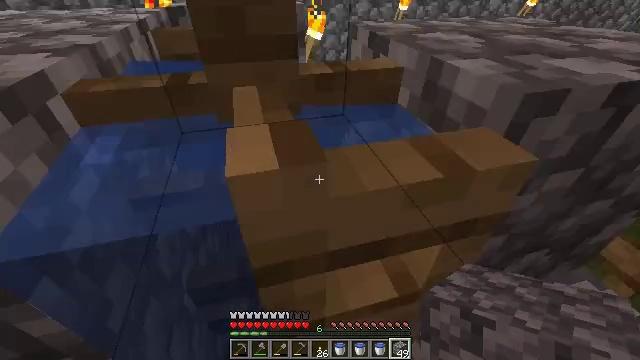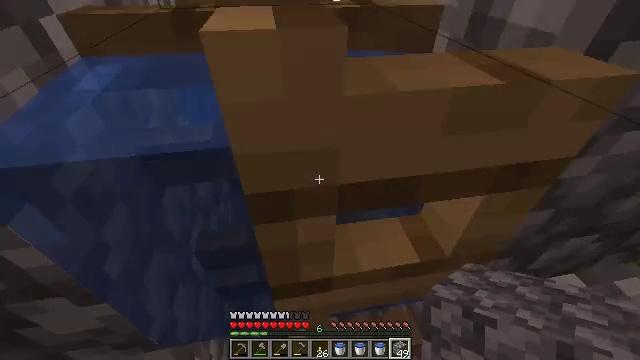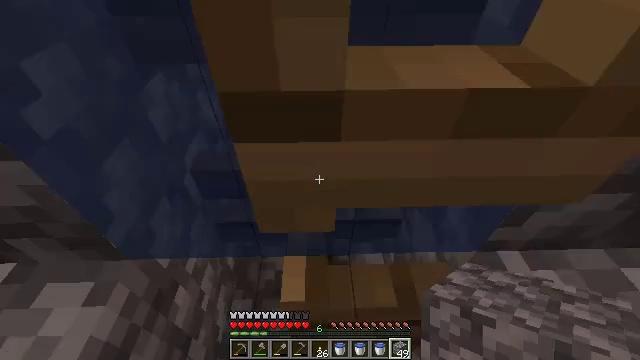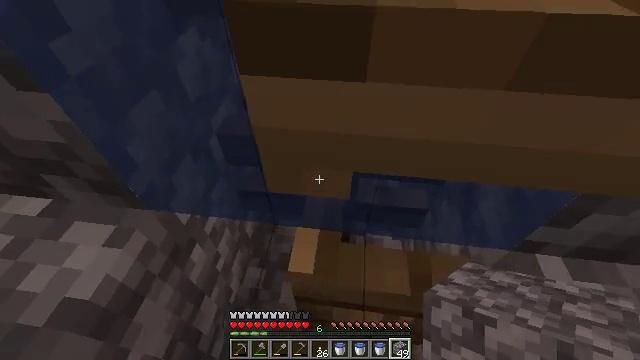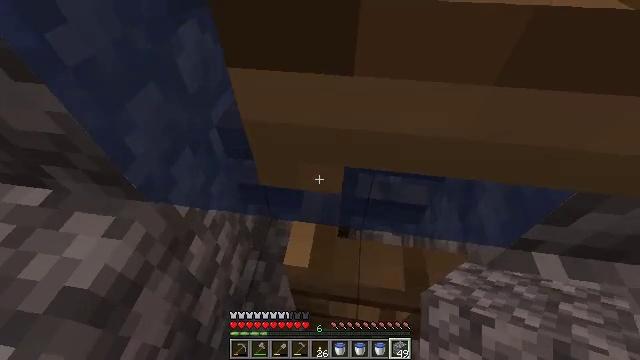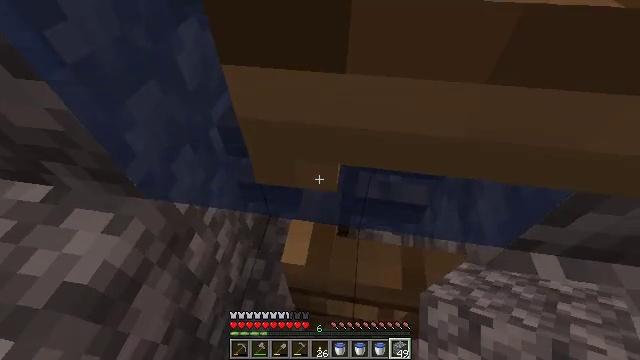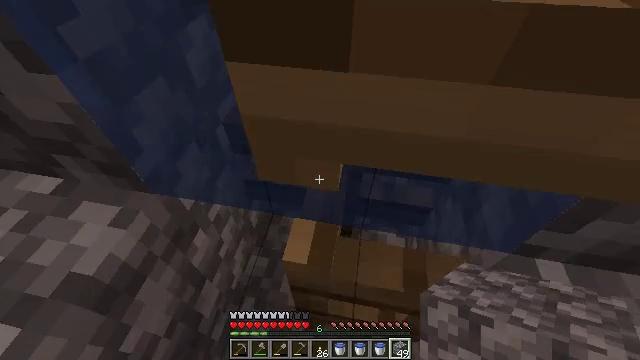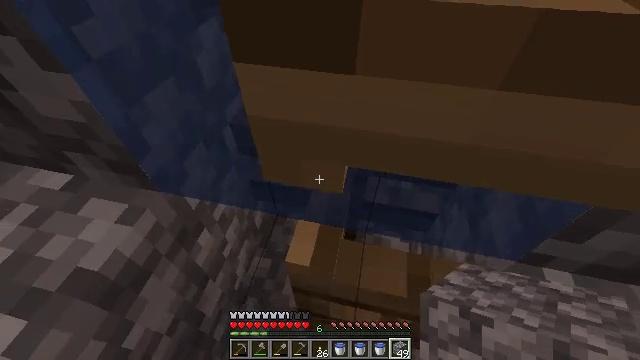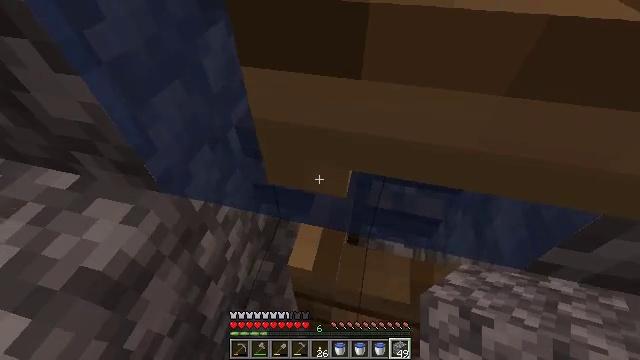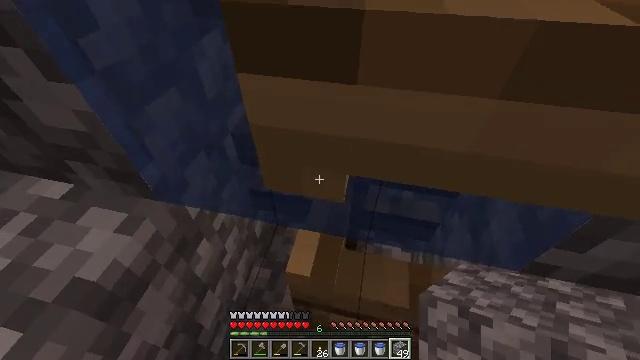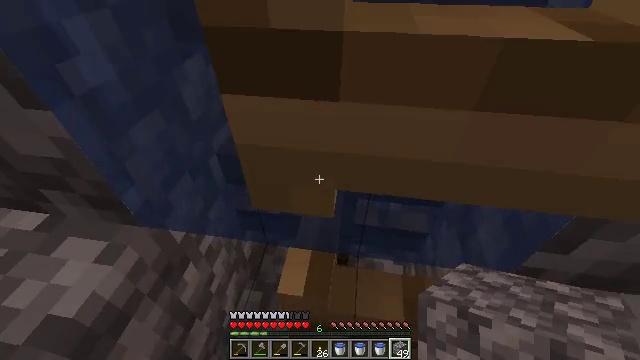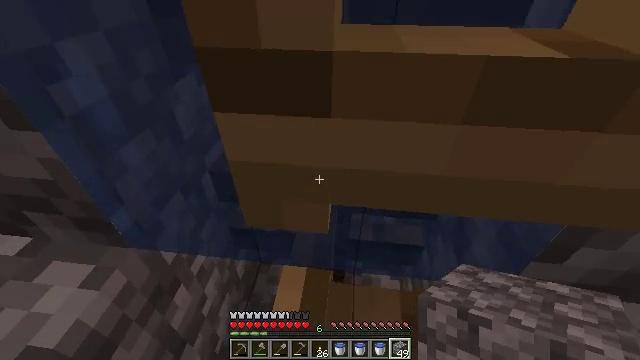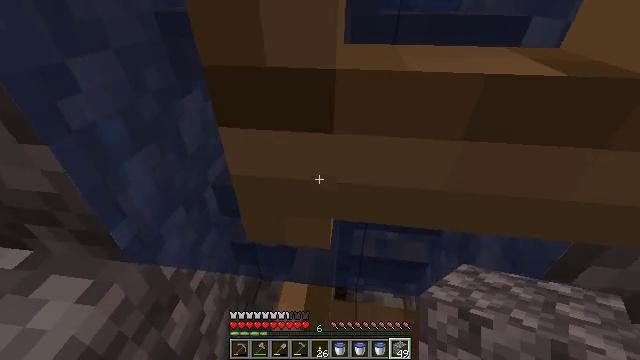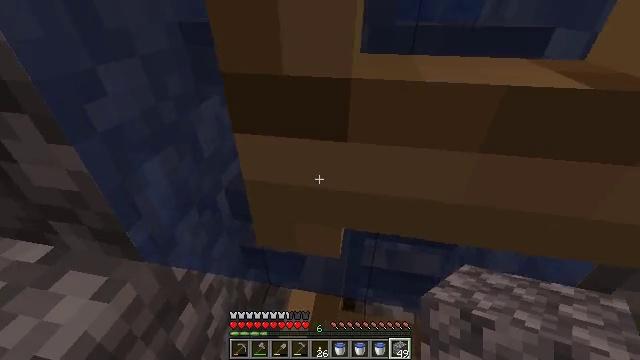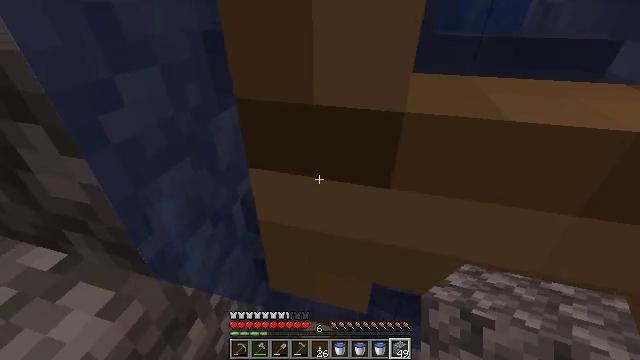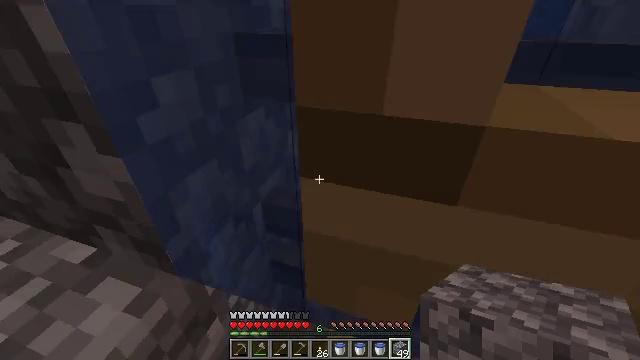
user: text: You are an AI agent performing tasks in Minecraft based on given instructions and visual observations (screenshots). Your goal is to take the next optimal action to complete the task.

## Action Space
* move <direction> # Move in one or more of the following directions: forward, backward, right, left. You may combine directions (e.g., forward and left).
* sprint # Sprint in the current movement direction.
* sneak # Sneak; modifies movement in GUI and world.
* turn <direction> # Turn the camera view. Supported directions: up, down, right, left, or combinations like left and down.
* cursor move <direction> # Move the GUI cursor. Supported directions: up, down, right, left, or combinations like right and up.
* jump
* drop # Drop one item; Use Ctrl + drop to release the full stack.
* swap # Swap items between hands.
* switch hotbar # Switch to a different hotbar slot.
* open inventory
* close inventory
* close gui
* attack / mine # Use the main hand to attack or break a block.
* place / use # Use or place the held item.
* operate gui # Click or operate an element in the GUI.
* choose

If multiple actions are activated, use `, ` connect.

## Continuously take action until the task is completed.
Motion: motion action
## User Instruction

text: Left-click to destroy the oak fence.
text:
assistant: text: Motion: turn left and down
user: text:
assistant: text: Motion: turn left and down
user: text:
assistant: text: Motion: turn left and down
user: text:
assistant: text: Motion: turn left and down
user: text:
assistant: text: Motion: no_op
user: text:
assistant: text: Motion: turn left
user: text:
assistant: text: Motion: turn left
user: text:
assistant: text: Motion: turn left
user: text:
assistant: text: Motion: turn right and up
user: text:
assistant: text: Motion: turn right and up
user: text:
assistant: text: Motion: turn right and up
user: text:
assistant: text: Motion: turn up
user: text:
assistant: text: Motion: move forward, turn left and up
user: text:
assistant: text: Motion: move forward, turn left and up
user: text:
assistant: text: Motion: move forward and move left, turn left
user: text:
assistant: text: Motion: move forward and move left, turn left
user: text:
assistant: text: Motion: move forward and move left
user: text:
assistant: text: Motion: move forward and move left, turn left, jump
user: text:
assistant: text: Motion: move forward and move left, jump
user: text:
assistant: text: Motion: move forward and move left, jump
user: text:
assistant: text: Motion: move forward and move left, jump
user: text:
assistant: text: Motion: move forward and move left, jump
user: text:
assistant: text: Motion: move forward and move left, turn right
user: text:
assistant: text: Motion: move forward and move left, turn right
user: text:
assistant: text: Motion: move left, turn right
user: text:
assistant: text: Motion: turn right
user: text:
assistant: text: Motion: turn right and down
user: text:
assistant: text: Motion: turn right and down
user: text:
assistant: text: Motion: turn right and down
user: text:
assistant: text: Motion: turn right